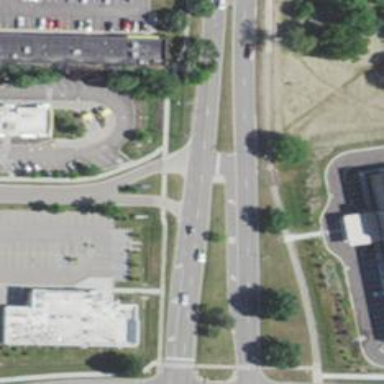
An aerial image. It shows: Secondary link road with asphalt surface.